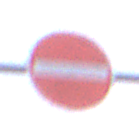
Verkehrszeichen: VerbotDerEinfahrt
Umgebung: Outdoor, Beach
Tageszeit: SunriseSunset
Wetter: Overcast
Licht: Natural
Jahreszeit: NotSpecified
Kontrast: LowContrast